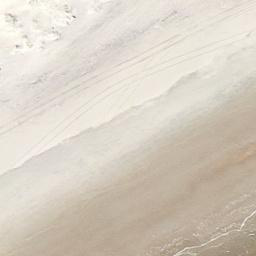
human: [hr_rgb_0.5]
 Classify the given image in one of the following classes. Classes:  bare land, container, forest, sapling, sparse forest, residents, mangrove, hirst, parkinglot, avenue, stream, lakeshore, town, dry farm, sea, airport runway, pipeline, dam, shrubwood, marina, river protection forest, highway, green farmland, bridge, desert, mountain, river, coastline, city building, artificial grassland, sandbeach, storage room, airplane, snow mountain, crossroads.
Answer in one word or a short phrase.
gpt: sandbeach